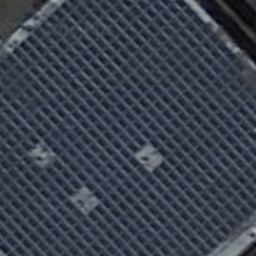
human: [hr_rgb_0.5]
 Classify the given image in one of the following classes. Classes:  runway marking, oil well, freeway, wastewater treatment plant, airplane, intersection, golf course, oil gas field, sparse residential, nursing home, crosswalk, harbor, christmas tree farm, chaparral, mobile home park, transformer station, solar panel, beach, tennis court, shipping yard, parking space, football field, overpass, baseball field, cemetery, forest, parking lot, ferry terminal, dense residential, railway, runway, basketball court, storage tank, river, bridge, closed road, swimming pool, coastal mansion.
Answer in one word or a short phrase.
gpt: solar panel